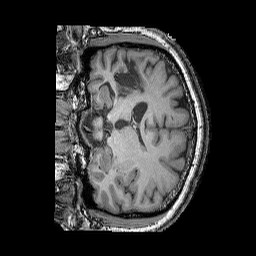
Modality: T1w
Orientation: coronal
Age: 42
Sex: male
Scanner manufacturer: siemens
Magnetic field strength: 3 T
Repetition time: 2.25 s
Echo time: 0.00411 s